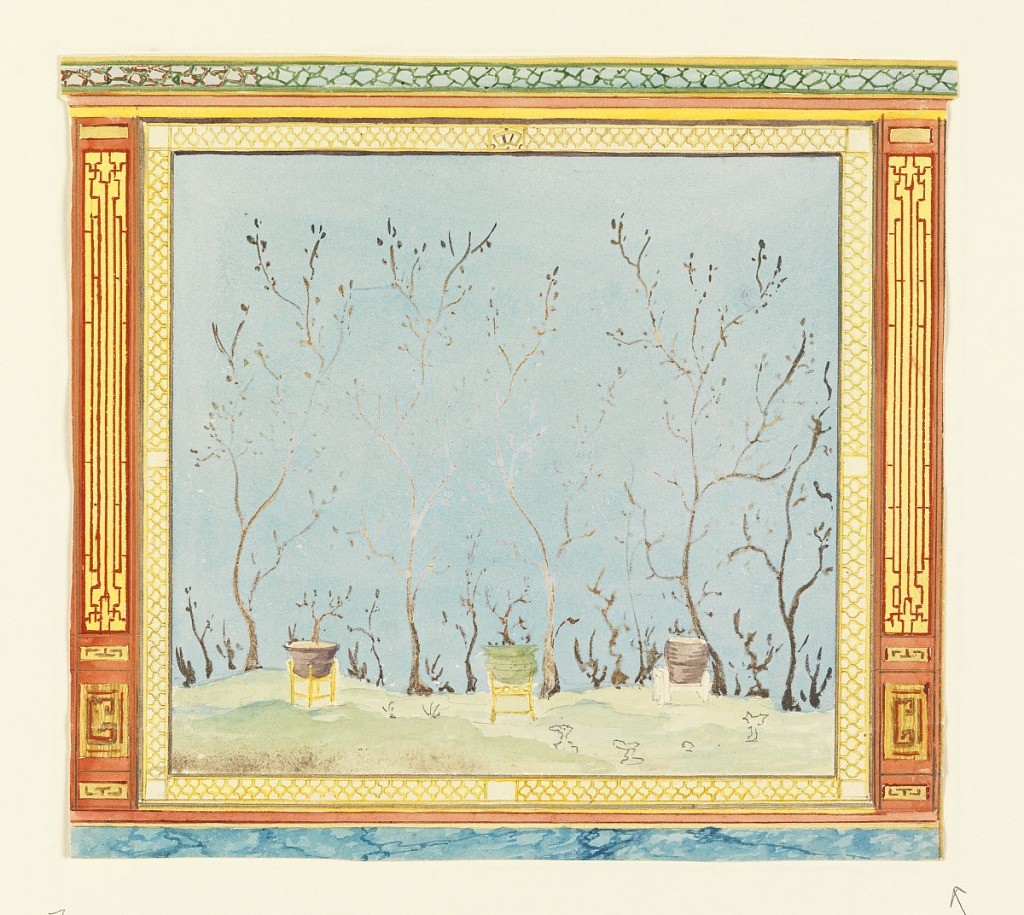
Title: Design for Blue and Silver Wall Decoration for the Royal Pavilion, Brighton.
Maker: Frederick Crace, English, 1779–1859
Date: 1802 or earlier
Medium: Brush and watercolor, graphite on paper
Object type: Drawing
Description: Design for a wall panel, with a large painting of a Chinese-inspired landscape representing a group of trees silhouetted against the sky and three large urns on stands in the foreground. The painting is enclosed by a decorative border, and flanked by narrow vertical panels with trellis design.